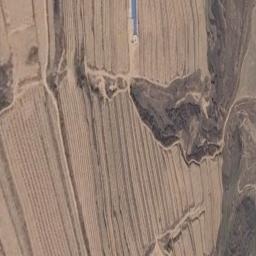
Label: terrace